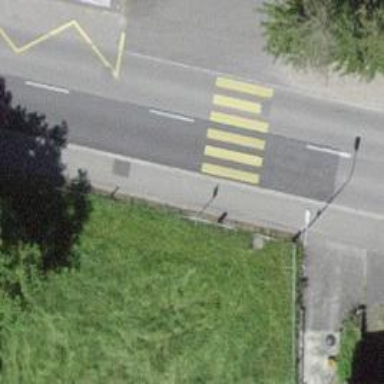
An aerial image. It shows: Uncontrolled zebra crossing.